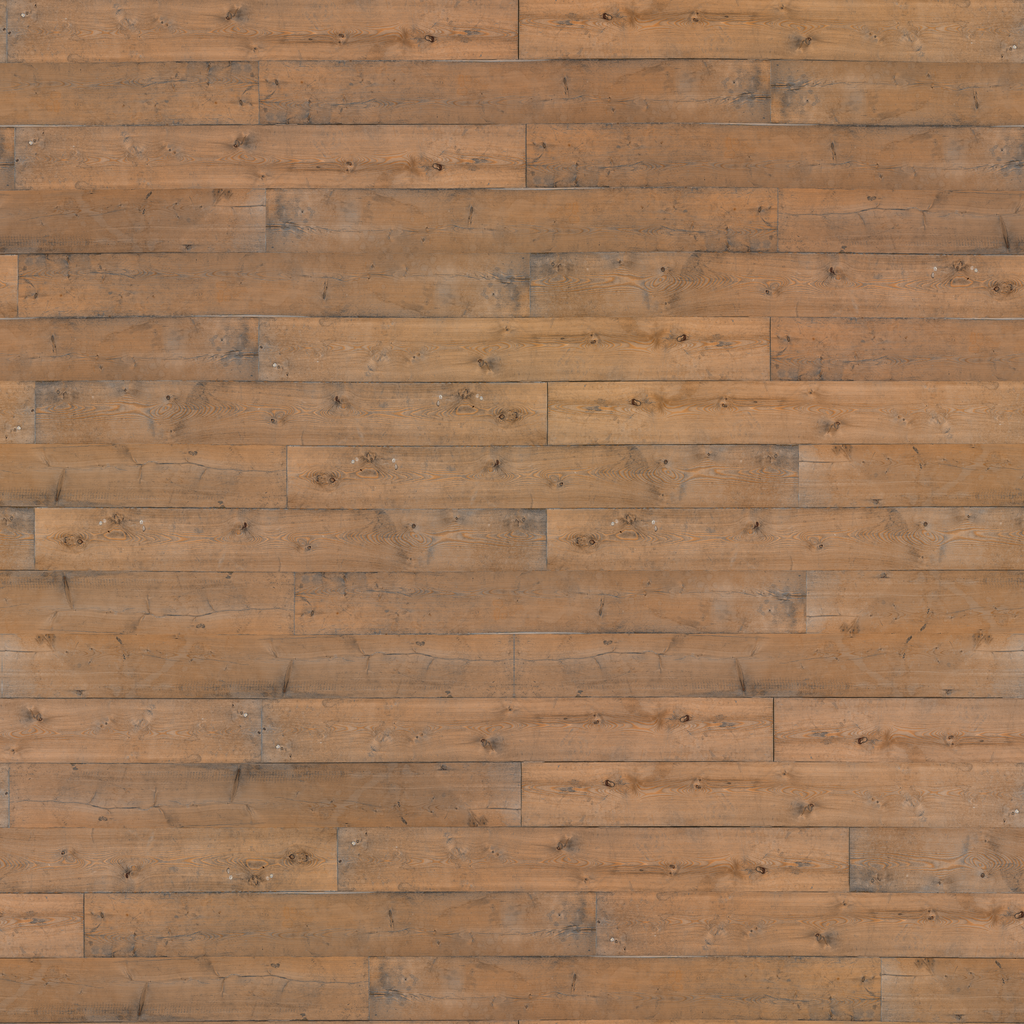
Texture map type: Color